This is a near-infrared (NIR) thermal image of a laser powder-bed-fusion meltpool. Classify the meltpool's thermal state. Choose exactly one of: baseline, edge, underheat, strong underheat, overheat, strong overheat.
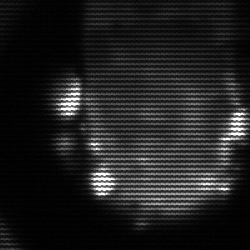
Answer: baseline